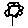
Label: flower